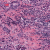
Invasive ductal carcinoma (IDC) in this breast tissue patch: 1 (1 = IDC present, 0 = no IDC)